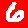
Digit: 6